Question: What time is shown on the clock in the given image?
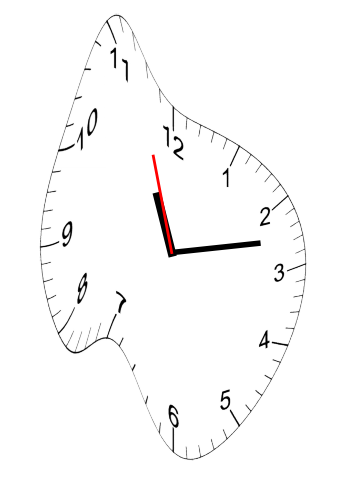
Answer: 11:12:57